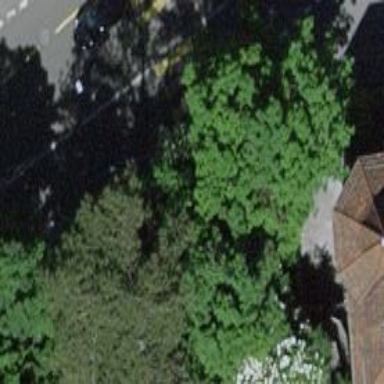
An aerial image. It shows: Single tag "natural: tree."